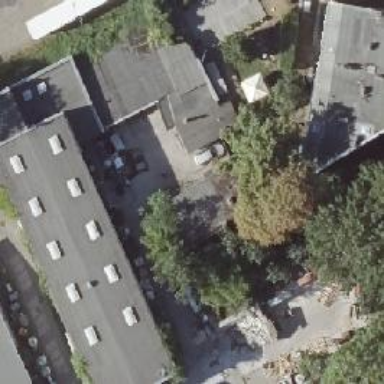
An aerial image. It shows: Commercial building.